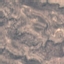
Land use / land cover class: HerbaceousVegetation